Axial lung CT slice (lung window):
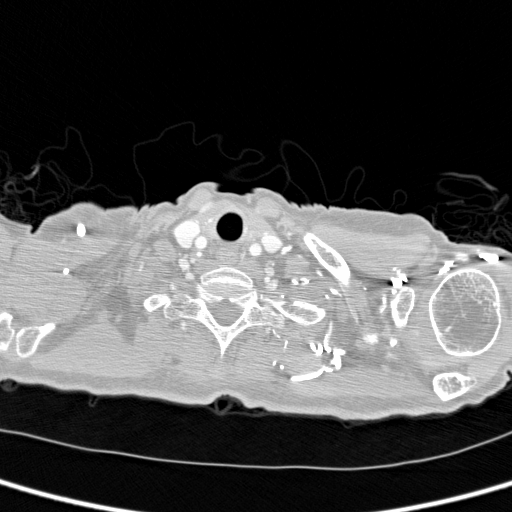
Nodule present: no